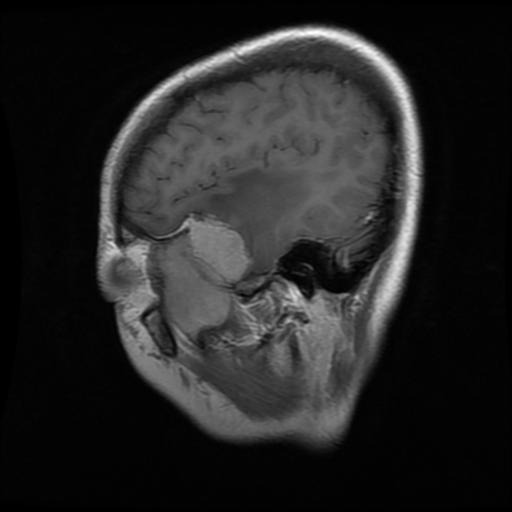
Label: meningioma